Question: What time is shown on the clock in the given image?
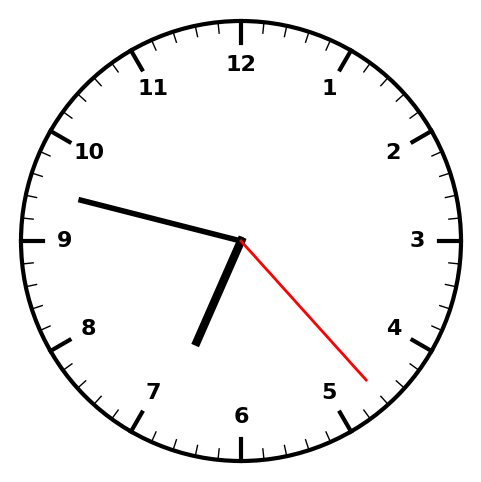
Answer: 06:47:23